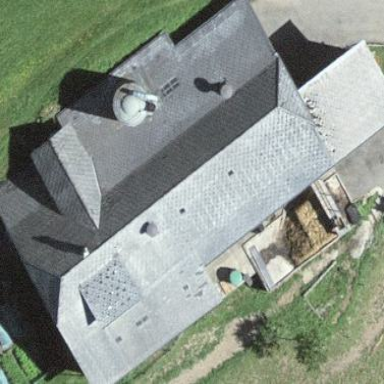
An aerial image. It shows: Farm building.